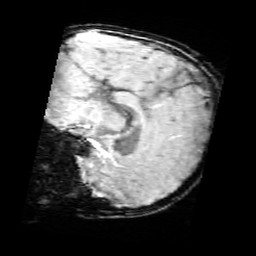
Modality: SWI
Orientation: sagittal
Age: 9
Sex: male
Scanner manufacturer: siemens
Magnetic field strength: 3 T
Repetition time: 0.027 s
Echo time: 0.02 s